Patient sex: M
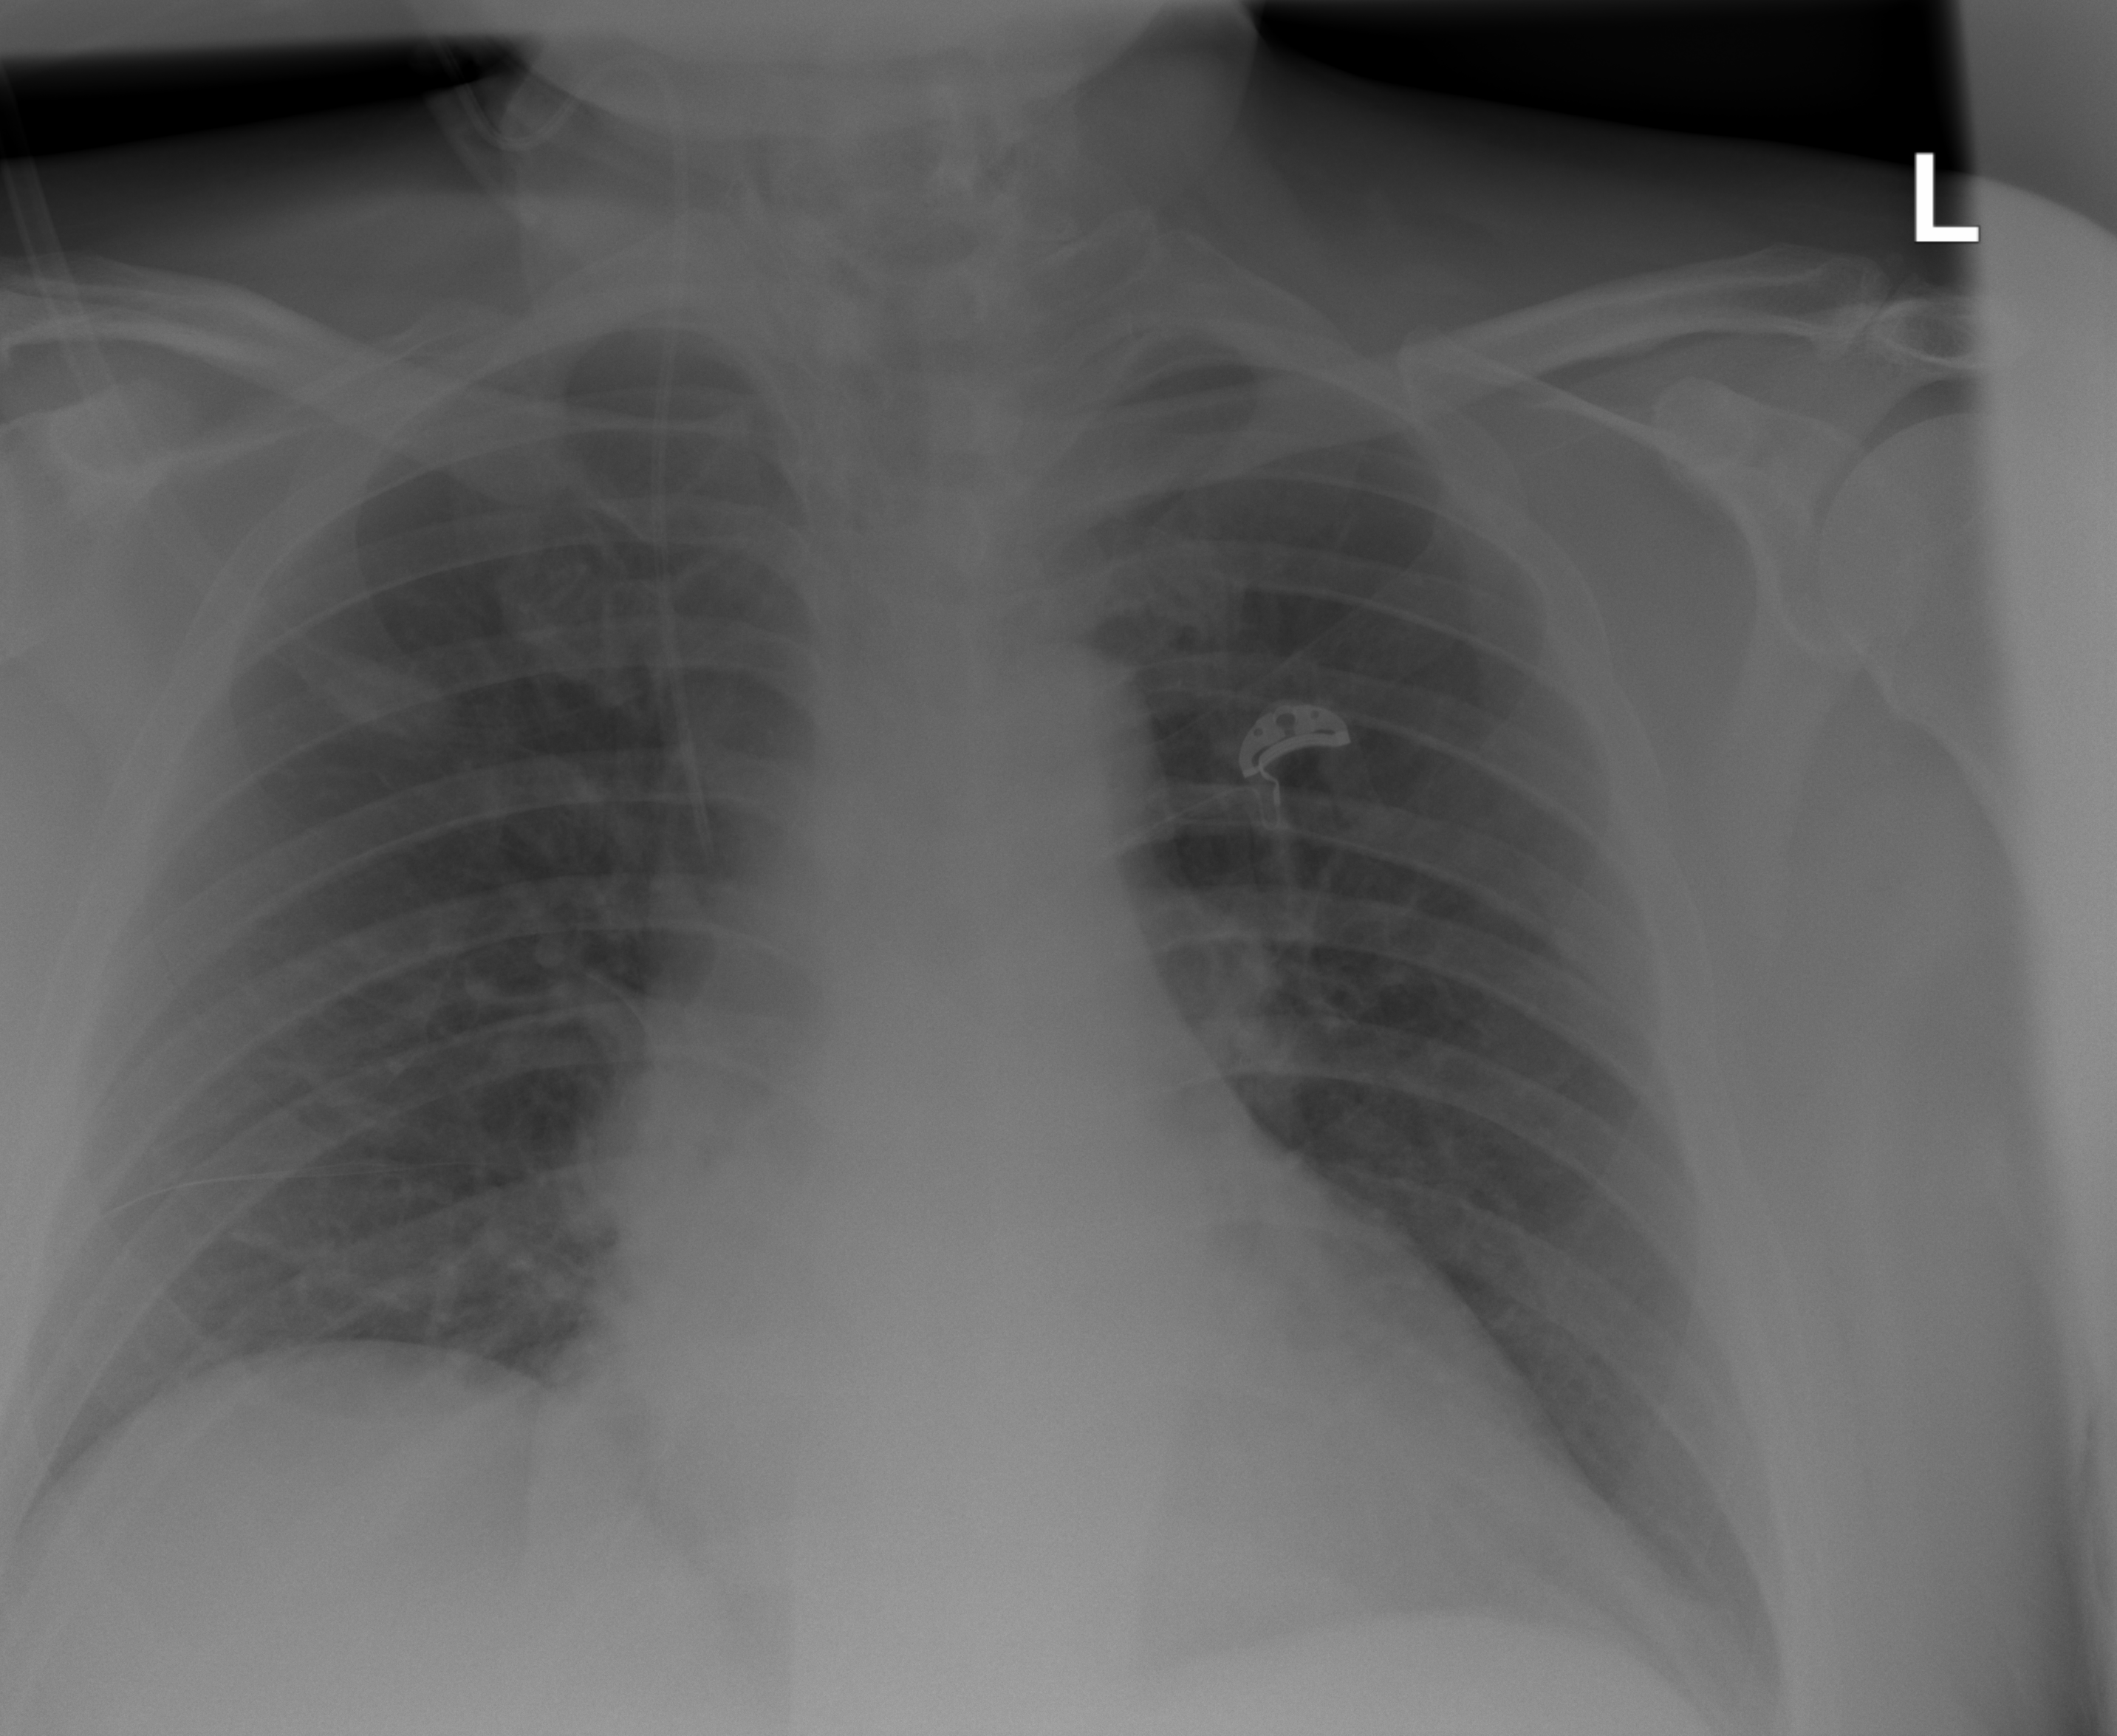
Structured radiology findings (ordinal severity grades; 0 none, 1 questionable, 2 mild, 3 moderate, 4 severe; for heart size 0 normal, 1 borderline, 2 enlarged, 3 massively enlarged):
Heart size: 1
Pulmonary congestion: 2
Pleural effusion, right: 0
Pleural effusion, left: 2
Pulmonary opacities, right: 0
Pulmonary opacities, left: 0
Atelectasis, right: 2
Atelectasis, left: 0